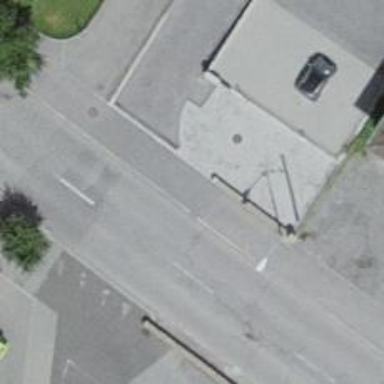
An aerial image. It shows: Bus stop with sheltered platform for public transport.